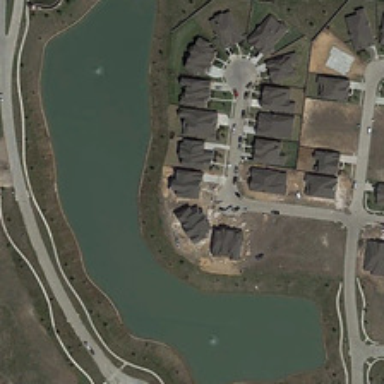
Some gray buildings and a road are in two sides of a long irregular pond .